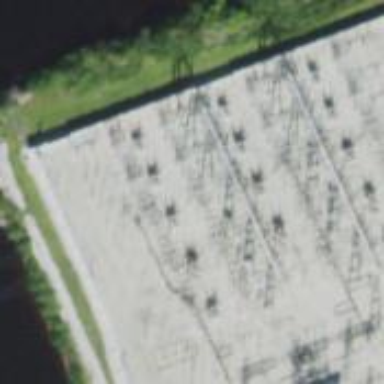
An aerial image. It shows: Switch used for power control.